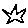
Label: star